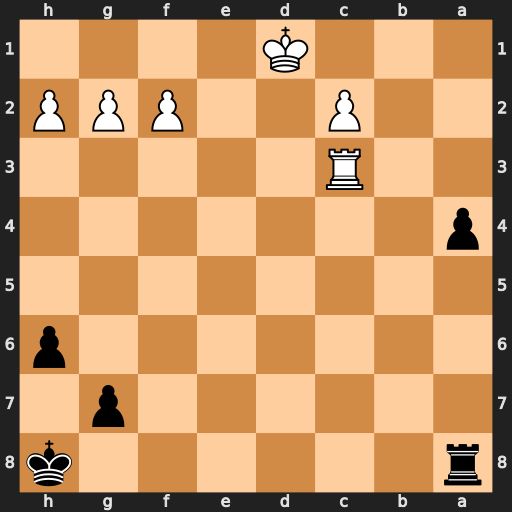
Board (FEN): r6k/6p1/7p/8/p7/2R5/2P2PPP/3K4
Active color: b
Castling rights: -
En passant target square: -
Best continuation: a3 Rxa3 Rxa3